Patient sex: F
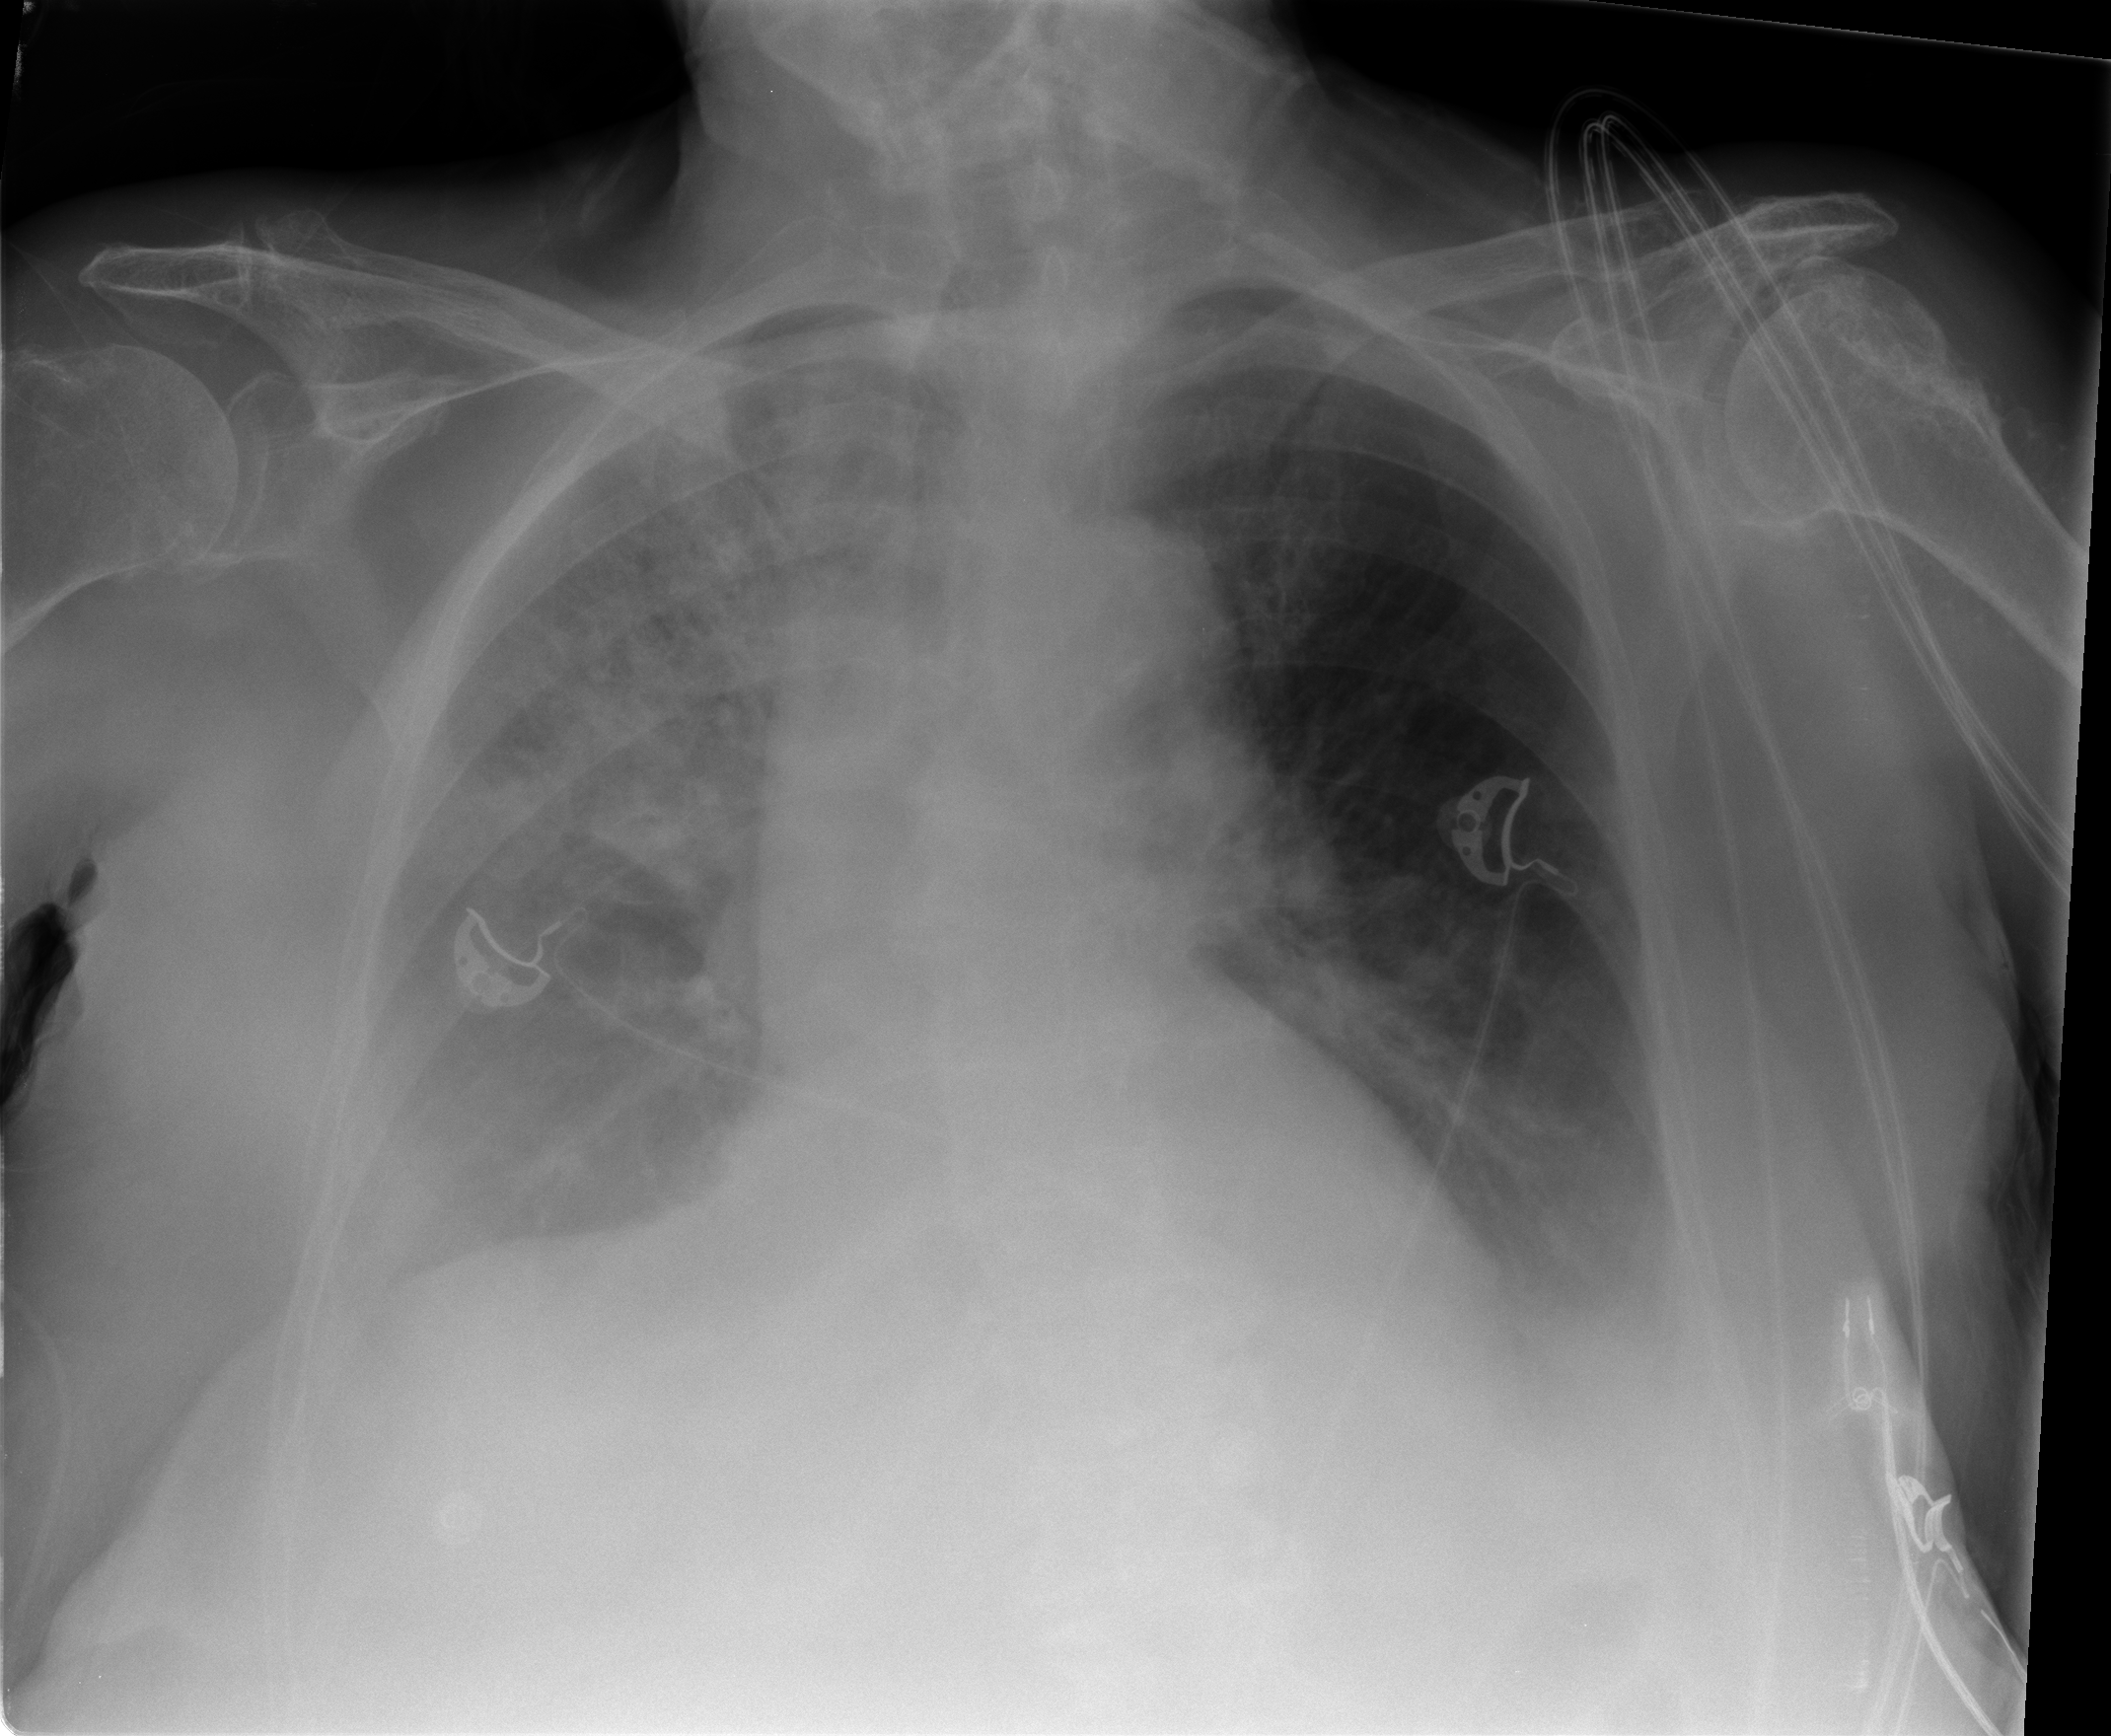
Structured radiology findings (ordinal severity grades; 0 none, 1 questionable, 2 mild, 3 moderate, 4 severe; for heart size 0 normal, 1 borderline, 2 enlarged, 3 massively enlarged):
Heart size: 0
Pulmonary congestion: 0
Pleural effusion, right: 4
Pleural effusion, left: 2
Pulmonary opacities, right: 2
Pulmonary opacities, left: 1
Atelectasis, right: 4
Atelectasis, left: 2